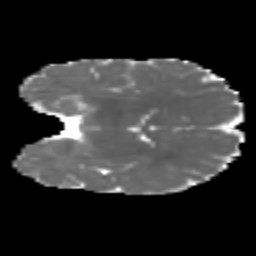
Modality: MD
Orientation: coronal
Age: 7
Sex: male
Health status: healthy